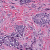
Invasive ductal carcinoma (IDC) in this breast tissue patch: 1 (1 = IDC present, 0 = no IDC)